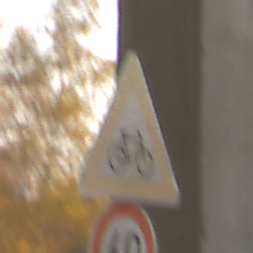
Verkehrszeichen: RadverkehrLinks
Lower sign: Geschwindigkeit60
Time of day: SunriseSunset
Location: Roofed (Suburban)
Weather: Clear
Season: NotSpecified
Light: Natural